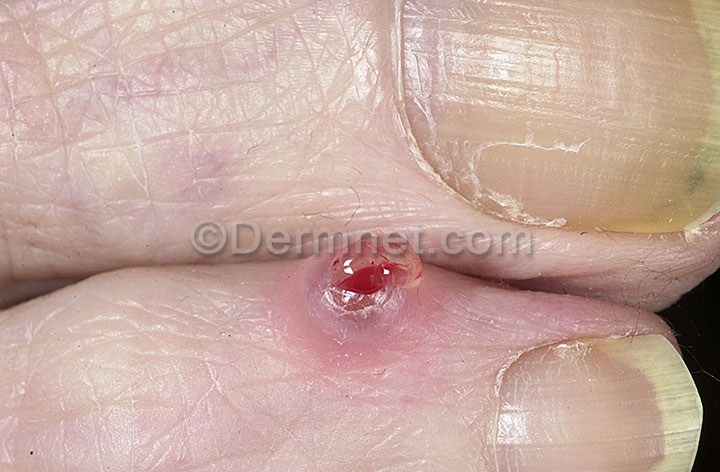
Disease: Nail Fungus and other Nail Disease